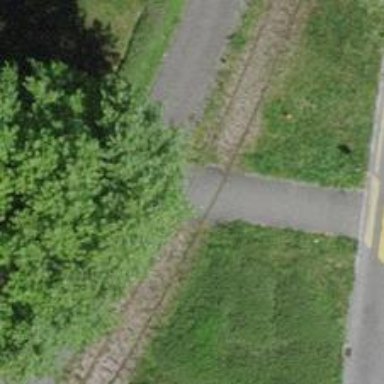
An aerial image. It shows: Railway crossing.